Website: home-depot
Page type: customer-info-address
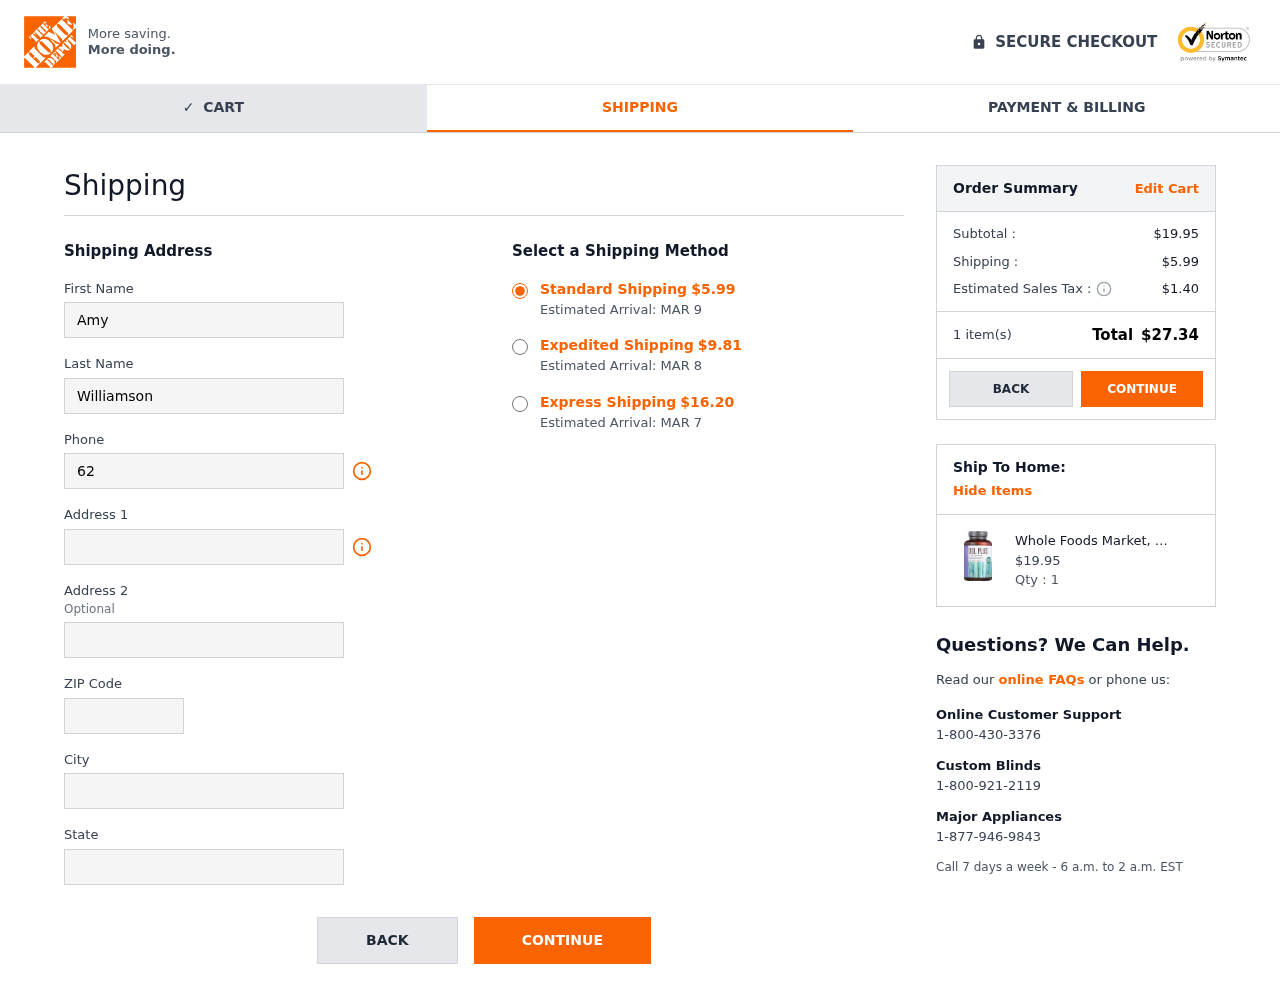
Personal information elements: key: PII_CITY
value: Fordfort
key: PII_FIRSTNAME
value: Amy
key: PII_LASTNAME
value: Williamson
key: PII_PHONE
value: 6268749112
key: PII_POSTCODE
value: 72467
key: PII_STATE
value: New Jersey
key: PII_STREET
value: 2191 Brooks Mountains Suite 956
Product elements: key: PRODUCT1_NAME
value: Whole Foods Market, DGL Plus, 100 ct
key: PRODUCT1_PRICE
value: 19.95
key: PRODUCT1_QUANTITY
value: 1
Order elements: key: ORDER_SHIPPING_COST
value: $5.99
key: ORDER_DELIVERY_DATE
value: Estimated Arrival: MAR 9
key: ORDER_SHIPPING_COST_EXPEDITED
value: $9.81
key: ORDER_DELIVERY_DATE_EXPEDITED
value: Estimated Arrival: MAR 8
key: ORDER_SHIPPING_COST_EXPRESS
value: $16.20
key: ORDER_DELIVERY_DATE_EXPRESS
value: Estimated Arrival: MAR 7
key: ORDER_SUBTOTAL
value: $19.95
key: ORDER_TAX
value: $1.40
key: ORDER_NUM_ITEMS
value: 1 item(s)
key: ORDER_TOTAL
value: $27.34